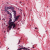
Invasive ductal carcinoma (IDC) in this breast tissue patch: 0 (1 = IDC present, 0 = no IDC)